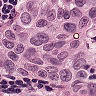
Metastatic tissue present: yes